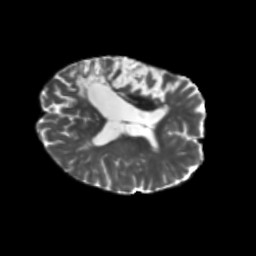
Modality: T2w
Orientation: axial
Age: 69
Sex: female
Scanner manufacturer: siemens
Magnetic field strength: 3 T
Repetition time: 5.47 s
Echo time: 0.0854 s